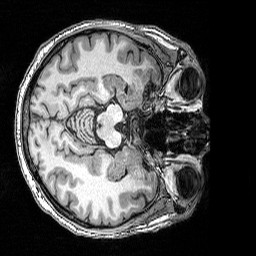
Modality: T1w
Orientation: axial
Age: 53
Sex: male
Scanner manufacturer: siemens
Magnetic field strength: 3 T
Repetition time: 2.53 s
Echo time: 0.0035 s